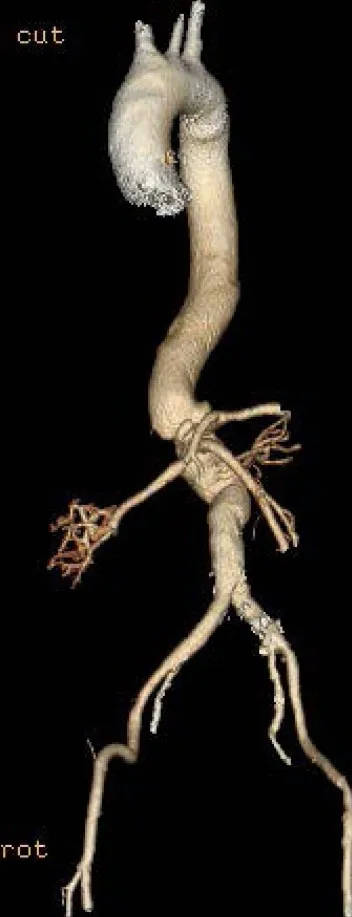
Postoperative CT angiography demonstrating a good result after open
repair of TAAA in a HIV-positive patient.
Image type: radiology (ct)